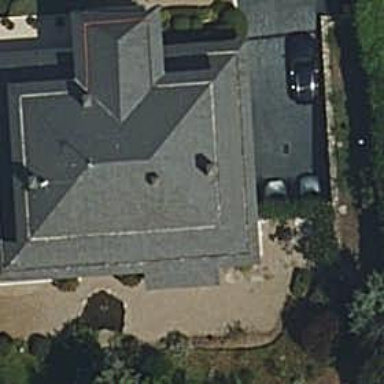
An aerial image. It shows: Simple house.